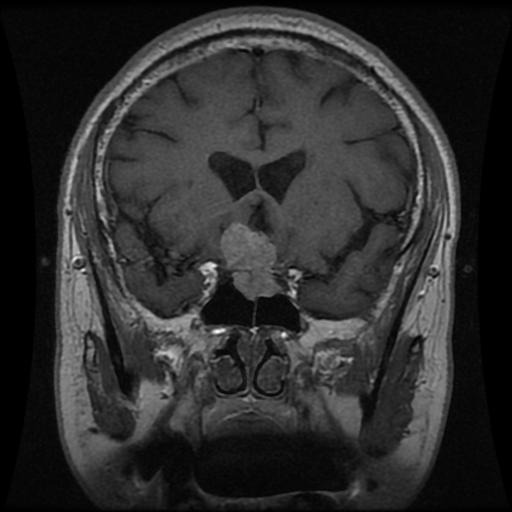
Label: pituitary